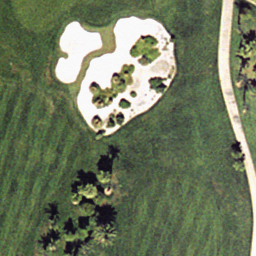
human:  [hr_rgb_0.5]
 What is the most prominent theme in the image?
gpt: golf course